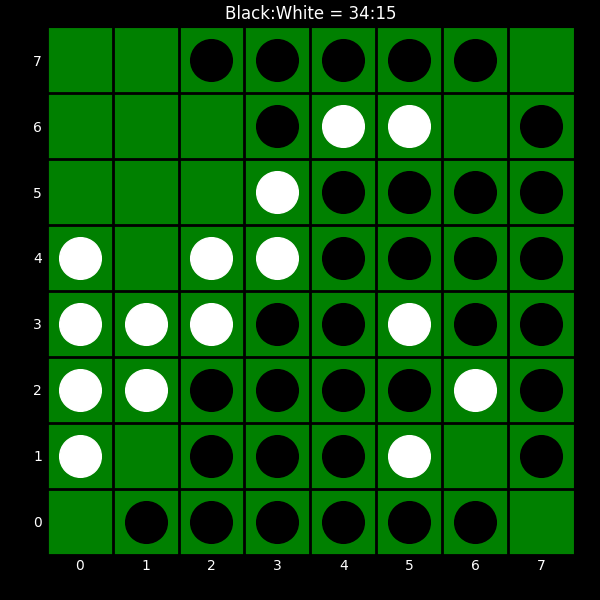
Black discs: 34
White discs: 15